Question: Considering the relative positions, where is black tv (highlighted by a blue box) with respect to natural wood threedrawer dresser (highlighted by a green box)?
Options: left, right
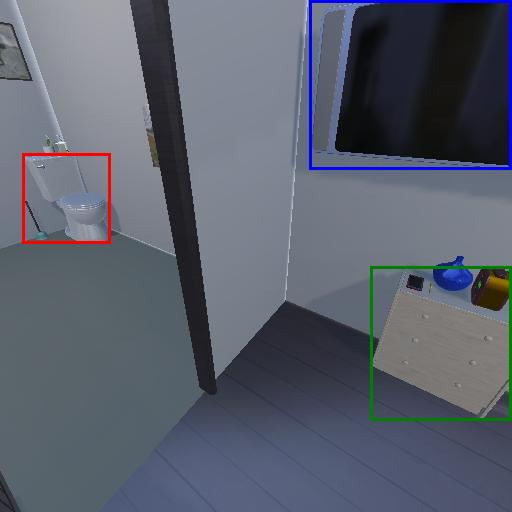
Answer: left